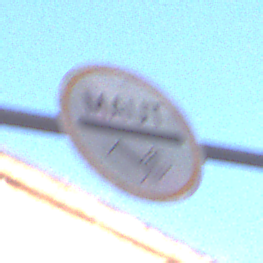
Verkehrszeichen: MautflichtigeStrecke
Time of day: MorningAfternoon
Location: Outdoor (Urban)
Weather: PartlyCloudy
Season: NotSpecified
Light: Natural